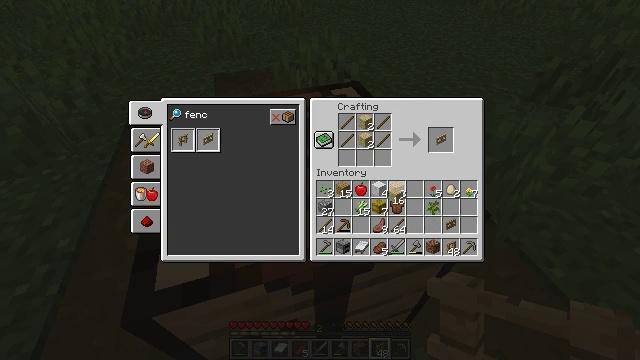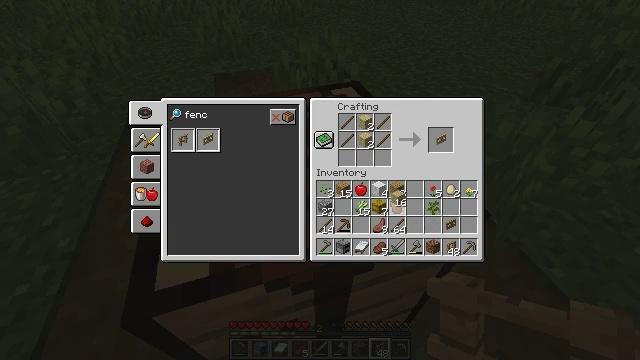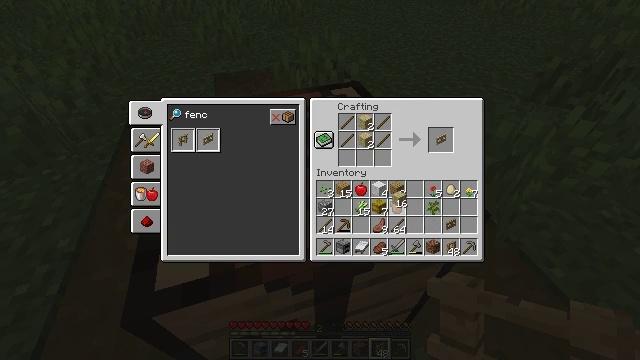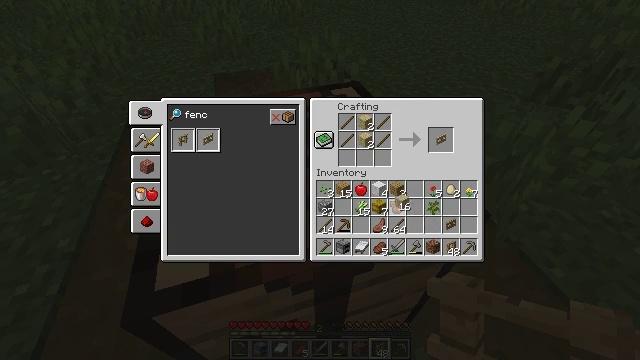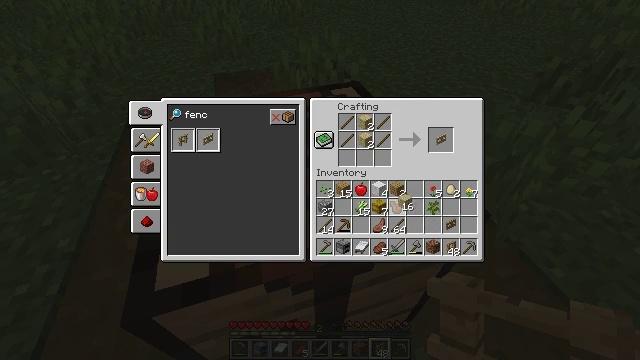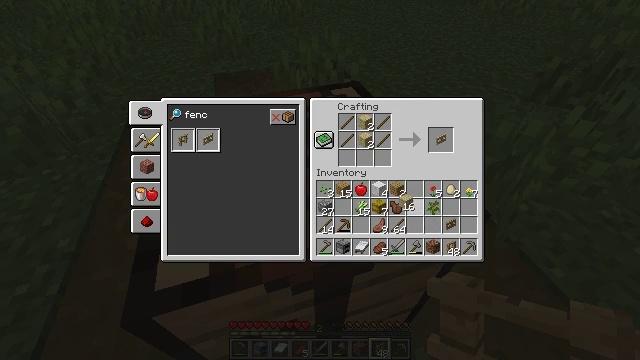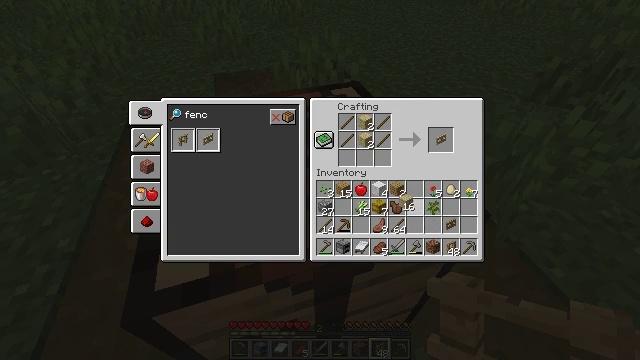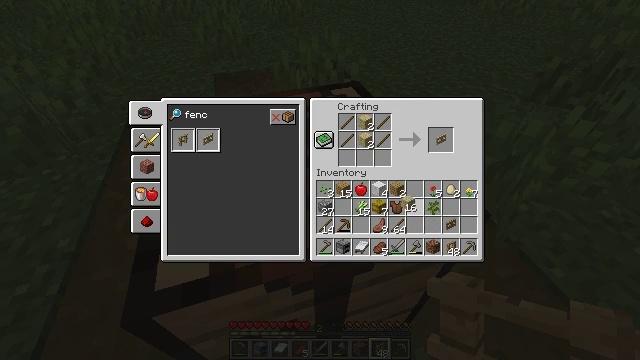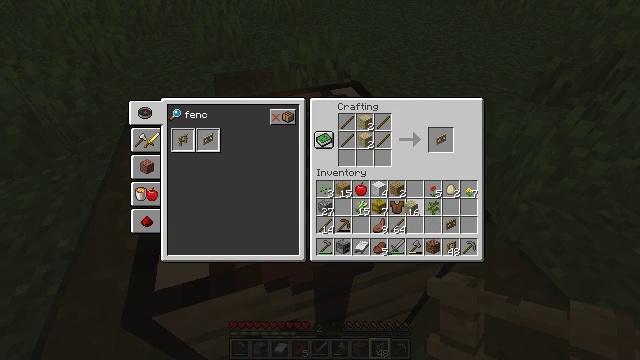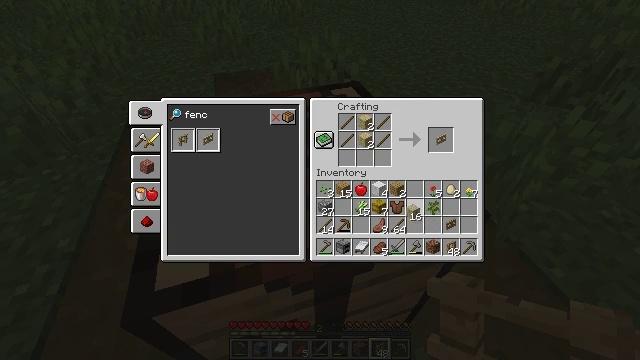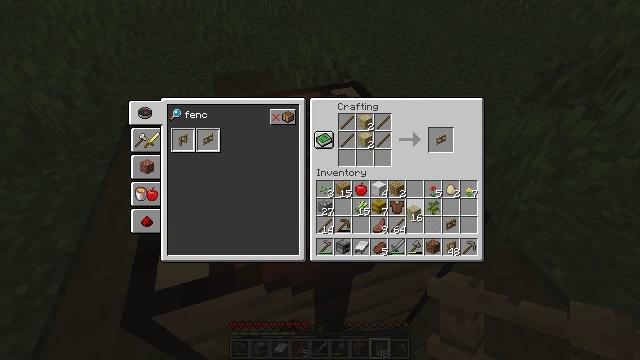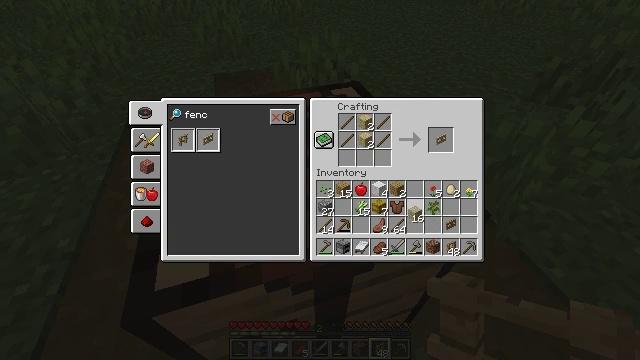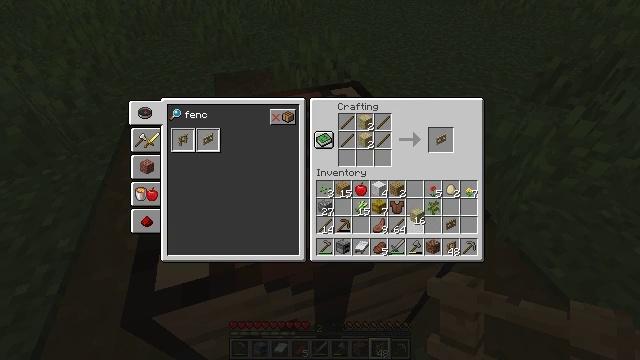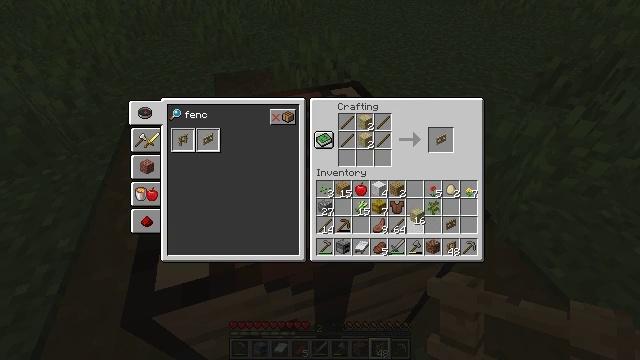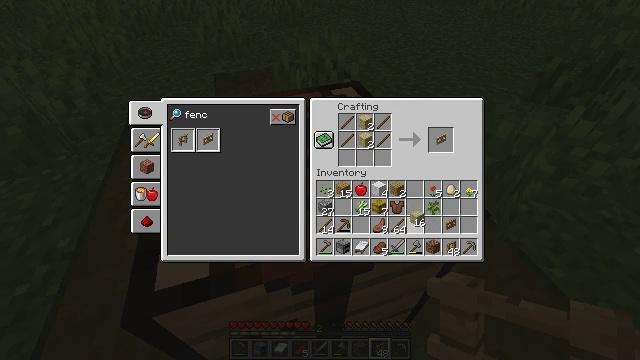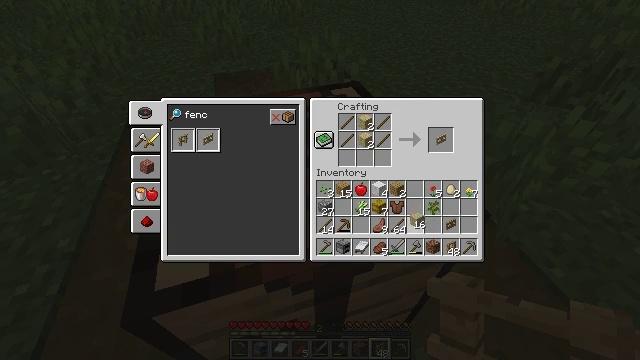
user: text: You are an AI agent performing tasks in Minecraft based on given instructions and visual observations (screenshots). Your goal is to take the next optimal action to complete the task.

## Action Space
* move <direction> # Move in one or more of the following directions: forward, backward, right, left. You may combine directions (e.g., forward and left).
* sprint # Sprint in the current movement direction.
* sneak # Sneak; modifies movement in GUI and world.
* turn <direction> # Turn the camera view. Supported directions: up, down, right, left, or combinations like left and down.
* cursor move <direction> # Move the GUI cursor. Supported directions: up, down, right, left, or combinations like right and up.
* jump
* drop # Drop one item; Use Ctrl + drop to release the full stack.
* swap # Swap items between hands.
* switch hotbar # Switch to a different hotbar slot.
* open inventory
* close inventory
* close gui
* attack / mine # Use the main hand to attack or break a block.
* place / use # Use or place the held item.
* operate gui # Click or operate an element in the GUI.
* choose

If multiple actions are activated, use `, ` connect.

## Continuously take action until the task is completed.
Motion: motion action
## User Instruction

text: Craft the birch fence gate with birch wood materials.
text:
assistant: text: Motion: no_op
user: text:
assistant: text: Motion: no_op
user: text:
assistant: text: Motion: no_op
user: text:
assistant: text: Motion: no_op
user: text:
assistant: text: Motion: no_op
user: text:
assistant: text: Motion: no_op
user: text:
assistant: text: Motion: no_op
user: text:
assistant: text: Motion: no_op
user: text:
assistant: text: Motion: no_op
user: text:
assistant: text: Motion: no_op
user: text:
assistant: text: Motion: no_op
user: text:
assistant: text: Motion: no_op
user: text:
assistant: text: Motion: no_op
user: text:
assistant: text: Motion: no_op
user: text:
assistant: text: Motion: no_op
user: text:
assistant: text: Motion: no_op
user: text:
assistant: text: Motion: no_op
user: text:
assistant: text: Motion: no_op
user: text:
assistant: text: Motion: operate gui
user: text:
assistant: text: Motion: operate gui
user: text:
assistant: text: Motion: no_op
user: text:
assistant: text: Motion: no_op
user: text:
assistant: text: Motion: no_op
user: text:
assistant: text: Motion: no_op
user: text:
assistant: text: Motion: cursor move left
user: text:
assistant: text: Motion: cursor move left
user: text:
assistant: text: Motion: no_op
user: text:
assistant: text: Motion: no_op
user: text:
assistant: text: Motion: no_op
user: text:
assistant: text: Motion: no_op